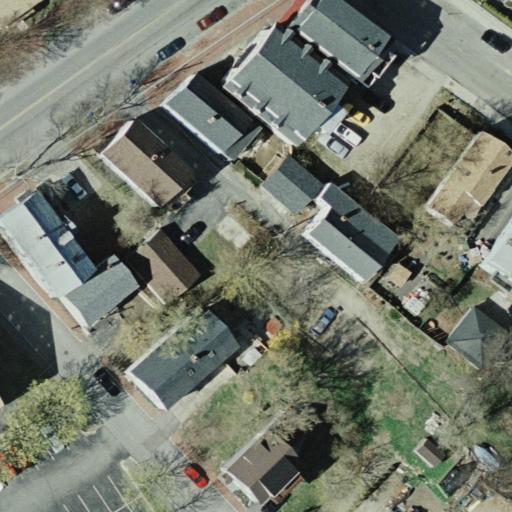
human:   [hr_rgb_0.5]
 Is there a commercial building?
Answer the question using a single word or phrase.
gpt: no

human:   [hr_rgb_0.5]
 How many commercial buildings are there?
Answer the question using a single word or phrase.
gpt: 0

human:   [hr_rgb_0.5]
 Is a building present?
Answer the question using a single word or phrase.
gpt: yes

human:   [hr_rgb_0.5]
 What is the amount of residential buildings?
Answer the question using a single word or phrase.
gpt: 1

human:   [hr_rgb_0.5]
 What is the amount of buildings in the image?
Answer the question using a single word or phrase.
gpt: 1

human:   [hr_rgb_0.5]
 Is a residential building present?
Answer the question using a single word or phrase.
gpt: yes

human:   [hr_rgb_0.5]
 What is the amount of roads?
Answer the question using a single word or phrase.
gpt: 4

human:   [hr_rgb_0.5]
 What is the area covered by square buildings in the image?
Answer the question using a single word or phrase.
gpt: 0m2

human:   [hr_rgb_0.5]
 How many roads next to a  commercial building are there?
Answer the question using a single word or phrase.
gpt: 0

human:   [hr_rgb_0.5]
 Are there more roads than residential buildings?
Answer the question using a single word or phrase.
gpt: yes

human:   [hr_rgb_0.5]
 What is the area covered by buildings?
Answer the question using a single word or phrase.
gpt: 607m2

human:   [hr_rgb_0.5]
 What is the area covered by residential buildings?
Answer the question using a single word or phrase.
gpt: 607m2

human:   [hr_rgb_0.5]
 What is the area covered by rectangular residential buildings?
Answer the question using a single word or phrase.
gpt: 0m2

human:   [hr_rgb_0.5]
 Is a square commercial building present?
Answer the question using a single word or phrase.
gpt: no

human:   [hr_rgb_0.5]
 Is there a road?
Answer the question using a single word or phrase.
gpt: yes

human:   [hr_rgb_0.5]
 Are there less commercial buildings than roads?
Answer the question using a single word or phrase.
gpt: yes

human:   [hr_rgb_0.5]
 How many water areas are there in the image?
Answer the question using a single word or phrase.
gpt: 0

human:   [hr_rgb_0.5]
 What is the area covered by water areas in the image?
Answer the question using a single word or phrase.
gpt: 0m2

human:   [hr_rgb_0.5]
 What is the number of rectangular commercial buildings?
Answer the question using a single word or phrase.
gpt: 0

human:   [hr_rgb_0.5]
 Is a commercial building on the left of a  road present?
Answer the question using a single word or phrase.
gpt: no

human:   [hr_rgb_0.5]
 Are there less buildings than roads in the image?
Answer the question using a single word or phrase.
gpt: yes

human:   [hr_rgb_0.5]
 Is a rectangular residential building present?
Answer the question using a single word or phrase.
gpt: no

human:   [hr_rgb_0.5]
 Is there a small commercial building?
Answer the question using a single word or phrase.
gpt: no

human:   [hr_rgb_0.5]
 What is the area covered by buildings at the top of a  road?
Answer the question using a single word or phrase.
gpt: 607m2

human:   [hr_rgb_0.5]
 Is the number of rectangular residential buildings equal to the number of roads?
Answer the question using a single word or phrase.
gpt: no

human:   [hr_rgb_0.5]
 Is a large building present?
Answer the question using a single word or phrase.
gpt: yes

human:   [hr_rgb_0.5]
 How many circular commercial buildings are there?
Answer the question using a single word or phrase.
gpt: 0

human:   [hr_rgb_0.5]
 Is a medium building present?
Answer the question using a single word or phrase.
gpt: no

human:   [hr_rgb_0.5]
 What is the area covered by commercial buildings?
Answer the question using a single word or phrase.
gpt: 0m2

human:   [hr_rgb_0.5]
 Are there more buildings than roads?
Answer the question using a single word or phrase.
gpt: no

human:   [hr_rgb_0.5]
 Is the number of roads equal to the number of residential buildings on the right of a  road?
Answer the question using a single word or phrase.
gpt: no

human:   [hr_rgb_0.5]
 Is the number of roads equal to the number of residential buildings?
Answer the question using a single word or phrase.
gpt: no

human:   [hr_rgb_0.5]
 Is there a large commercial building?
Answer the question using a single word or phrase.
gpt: no

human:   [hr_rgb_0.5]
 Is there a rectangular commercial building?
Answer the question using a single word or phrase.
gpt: no

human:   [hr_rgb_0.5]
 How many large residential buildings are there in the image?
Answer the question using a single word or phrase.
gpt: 1

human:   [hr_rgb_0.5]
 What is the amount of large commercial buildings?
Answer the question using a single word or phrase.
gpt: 0

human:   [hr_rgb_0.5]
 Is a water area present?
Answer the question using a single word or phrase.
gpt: no

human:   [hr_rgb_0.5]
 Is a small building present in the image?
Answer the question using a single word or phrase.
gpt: no

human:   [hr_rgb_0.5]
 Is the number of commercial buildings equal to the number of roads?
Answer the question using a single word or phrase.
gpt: no

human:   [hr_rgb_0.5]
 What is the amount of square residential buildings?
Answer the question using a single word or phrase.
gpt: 0

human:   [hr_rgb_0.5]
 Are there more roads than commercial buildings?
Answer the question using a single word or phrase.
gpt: yes

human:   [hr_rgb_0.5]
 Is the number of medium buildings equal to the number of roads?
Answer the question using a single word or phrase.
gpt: no

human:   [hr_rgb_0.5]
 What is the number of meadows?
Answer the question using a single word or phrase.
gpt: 0

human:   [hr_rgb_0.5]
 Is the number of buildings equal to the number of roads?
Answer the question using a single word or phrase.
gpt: no

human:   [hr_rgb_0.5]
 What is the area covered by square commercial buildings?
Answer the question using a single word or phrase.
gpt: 0m2

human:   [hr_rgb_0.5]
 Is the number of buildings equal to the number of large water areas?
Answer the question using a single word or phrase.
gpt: no

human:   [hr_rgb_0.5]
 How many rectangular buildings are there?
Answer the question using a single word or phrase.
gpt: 0

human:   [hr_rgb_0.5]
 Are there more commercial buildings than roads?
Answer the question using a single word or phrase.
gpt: no

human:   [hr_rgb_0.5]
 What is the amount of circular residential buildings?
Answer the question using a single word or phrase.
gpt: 0

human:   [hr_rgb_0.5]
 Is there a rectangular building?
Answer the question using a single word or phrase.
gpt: no

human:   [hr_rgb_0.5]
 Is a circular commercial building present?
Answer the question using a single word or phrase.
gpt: no

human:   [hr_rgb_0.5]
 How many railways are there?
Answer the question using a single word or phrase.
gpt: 0

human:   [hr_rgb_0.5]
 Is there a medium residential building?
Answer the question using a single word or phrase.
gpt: no

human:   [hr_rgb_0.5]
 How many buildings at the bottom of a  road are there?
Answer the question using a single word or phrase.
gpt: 0

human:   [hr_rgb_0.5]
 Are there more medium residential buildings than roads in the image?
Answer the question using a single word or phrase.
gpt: no

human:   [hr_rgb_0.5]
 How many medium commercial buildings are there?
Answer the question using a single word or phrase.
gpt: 0

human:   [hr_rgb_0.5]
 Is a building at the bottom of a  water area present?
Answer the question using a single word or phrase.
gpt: no

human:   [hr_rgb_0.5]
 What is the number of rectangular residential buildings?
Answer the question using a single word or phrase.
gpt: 0

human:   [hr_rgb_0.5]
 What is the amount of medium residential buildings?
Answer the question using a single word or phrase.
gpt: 0

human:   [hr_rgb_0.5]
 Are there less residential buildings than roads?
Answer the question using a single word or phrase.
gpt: yes

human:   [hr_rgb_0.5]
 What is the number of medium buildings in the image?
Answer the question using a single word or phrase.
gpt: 0

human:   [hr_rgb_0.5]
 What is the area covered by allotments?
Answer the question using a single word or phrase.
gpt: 0m2

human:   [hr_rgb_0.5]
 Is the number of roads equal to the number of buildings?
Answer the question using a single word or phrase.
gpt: no

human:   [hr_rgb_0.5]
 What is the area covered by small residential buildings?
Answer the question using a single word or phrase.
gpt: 0m2